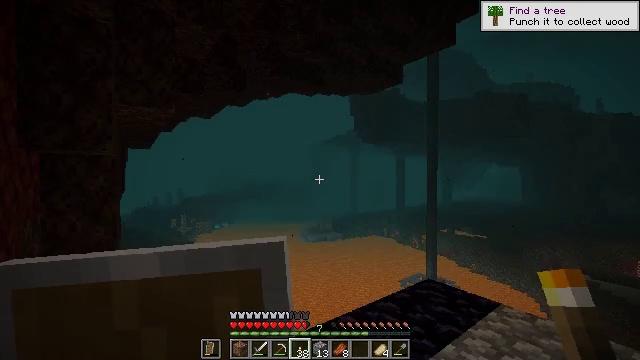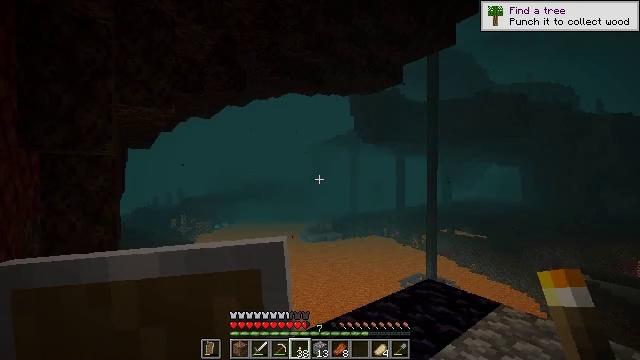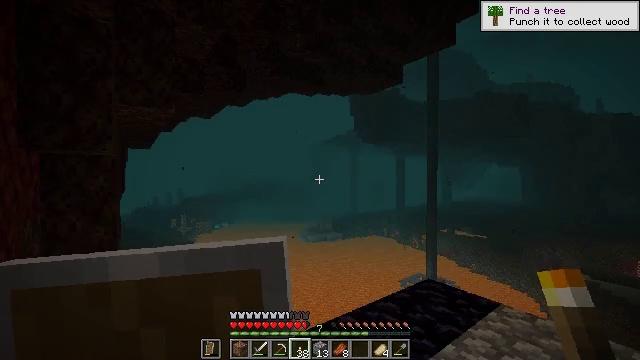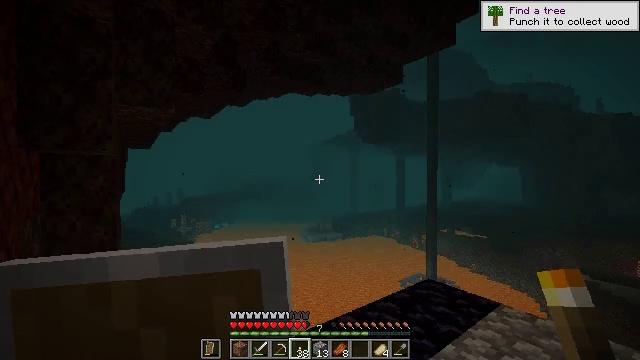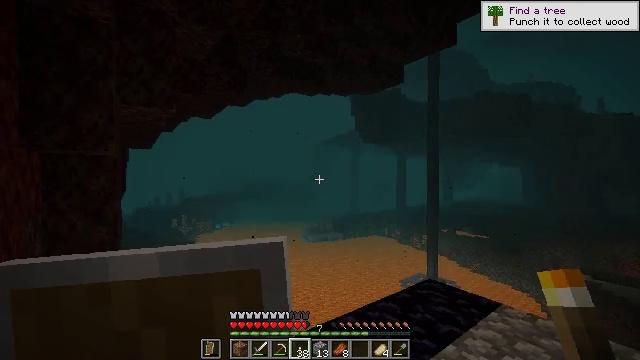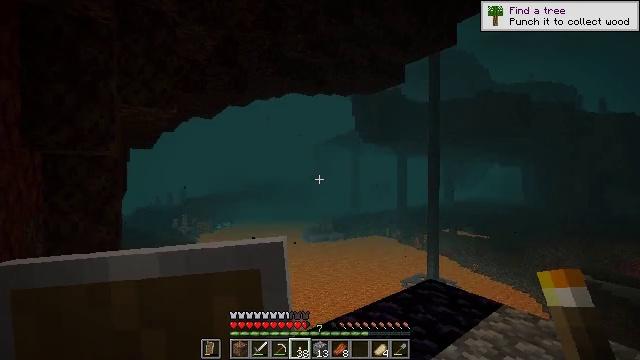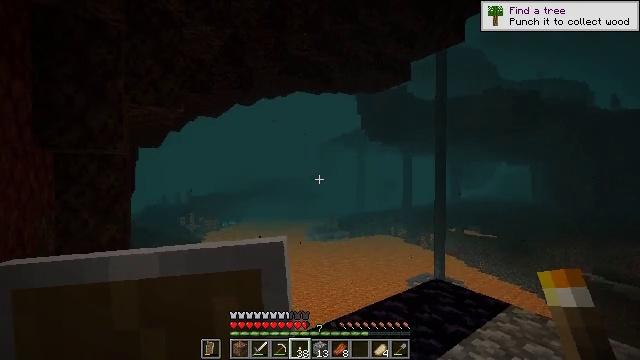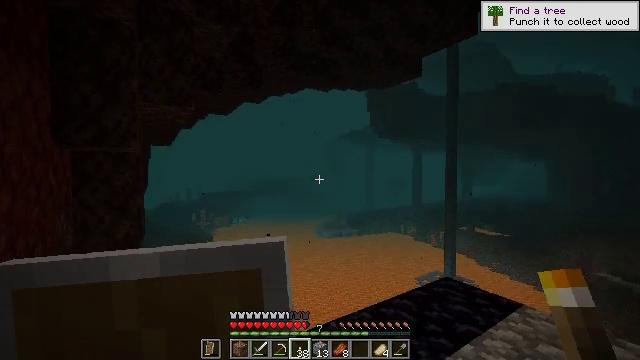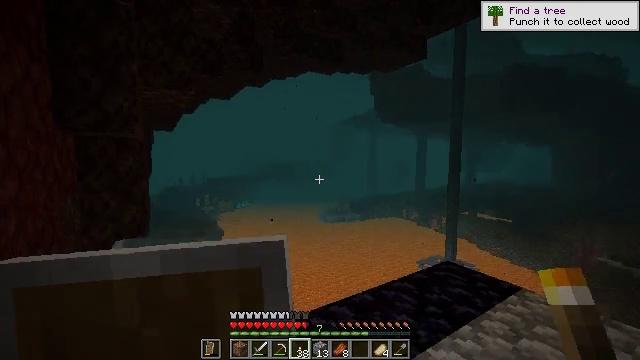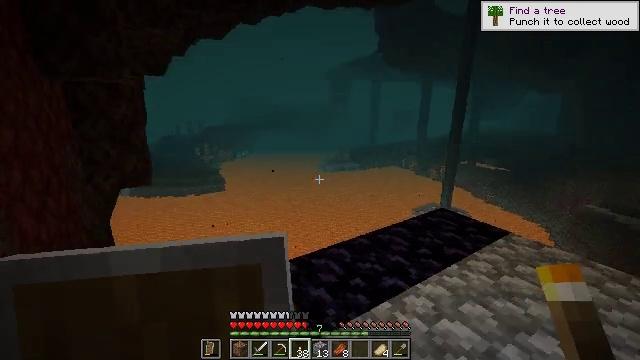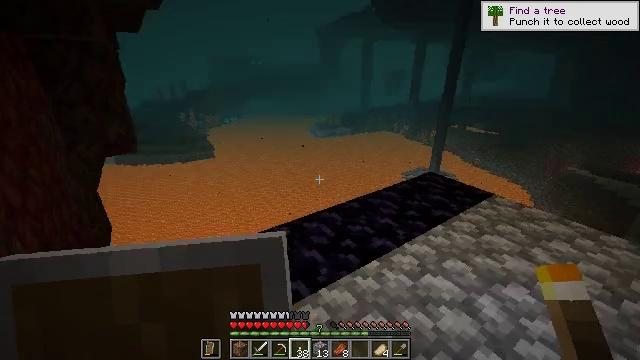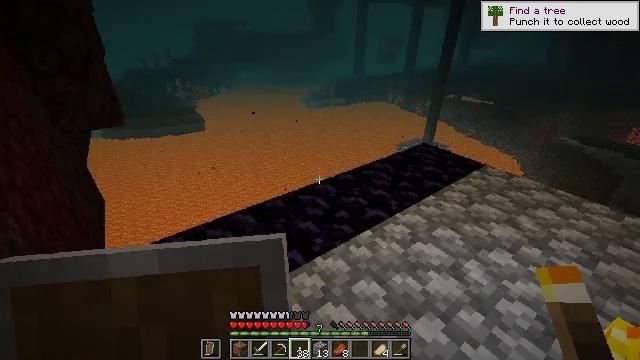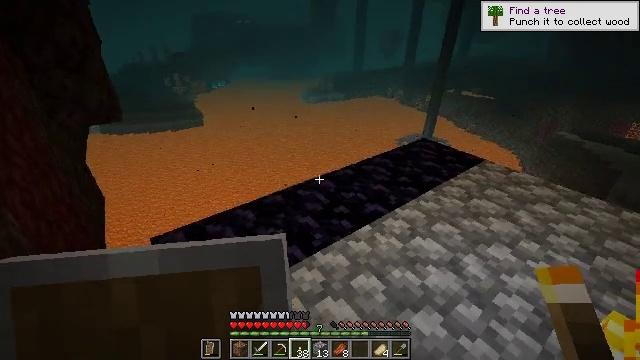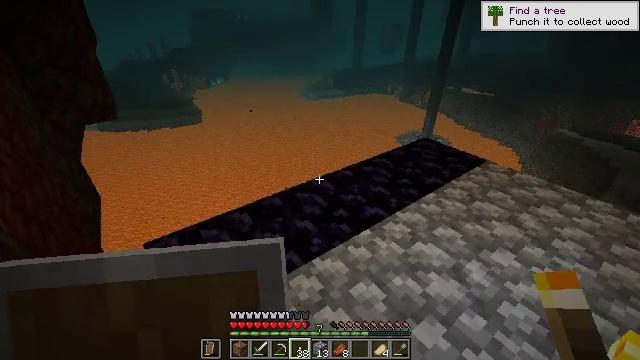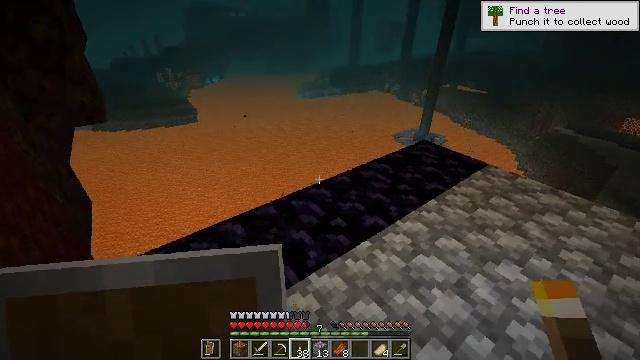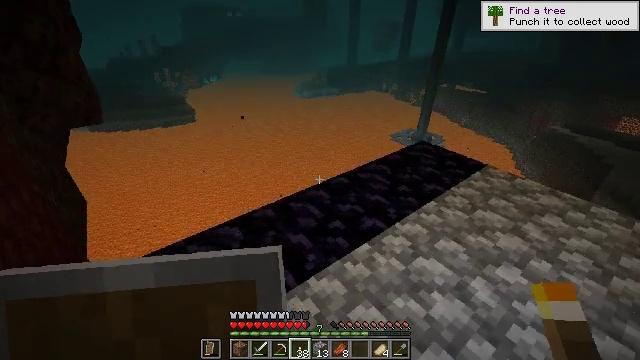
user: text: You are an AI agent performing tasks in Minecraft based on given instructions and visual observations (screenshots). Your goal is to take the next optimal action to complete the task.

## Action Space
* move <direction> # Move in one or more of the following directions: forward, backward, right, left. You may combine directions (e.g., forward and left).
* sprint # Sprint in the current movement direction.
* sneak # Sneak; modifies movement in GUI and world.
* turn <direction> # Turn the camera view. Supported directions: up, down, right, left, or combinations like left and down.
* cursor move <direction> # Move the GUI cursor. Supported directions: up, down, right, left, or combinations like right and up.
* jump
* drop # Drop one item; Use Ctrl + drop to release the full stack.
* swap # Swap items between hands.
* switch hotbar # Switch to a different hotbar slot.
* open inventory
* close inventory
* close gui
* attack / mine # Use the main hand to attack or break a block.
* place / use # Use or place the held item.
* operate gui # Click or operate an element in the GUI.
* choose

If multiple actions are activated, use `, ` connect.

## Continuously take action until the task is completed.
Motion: motion action
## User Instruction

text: Extract soul sand for building purposes.
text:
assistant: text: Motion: no_op
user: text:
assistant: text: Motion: no_op
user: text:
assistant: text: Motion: no_op
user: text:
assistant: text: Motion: no_op
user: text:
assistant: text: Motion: no_op
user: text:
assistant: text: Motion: turn left
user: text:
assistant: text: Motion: turn left
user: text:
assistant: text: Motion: turn down
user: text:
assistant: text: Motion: turn down
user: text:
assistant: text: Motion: turn right and down
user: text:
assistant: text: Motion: turn right and down
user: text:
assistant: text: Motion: turn down
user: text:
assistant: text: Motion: move forward
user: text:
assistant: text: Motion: move forward
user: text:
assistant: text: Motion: move forward
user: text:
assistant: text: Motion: move forward
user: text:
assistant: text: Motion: move forward
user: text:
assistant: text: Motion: move forward
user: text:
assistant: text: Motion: move forward
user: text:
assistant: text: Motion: move forward
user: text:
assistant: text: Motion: move forward, turn left
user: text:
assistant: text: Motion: move forward, turn left
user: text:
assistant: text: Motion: turn left and up
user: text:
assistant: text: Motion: turn left and up
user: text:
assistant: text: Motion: turn left and up
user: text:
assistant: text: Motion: turn left and up
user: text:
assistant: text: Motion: turn left
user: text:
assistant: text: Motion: no_op
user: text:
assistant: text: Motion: no_op
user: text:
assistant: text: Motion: no_op